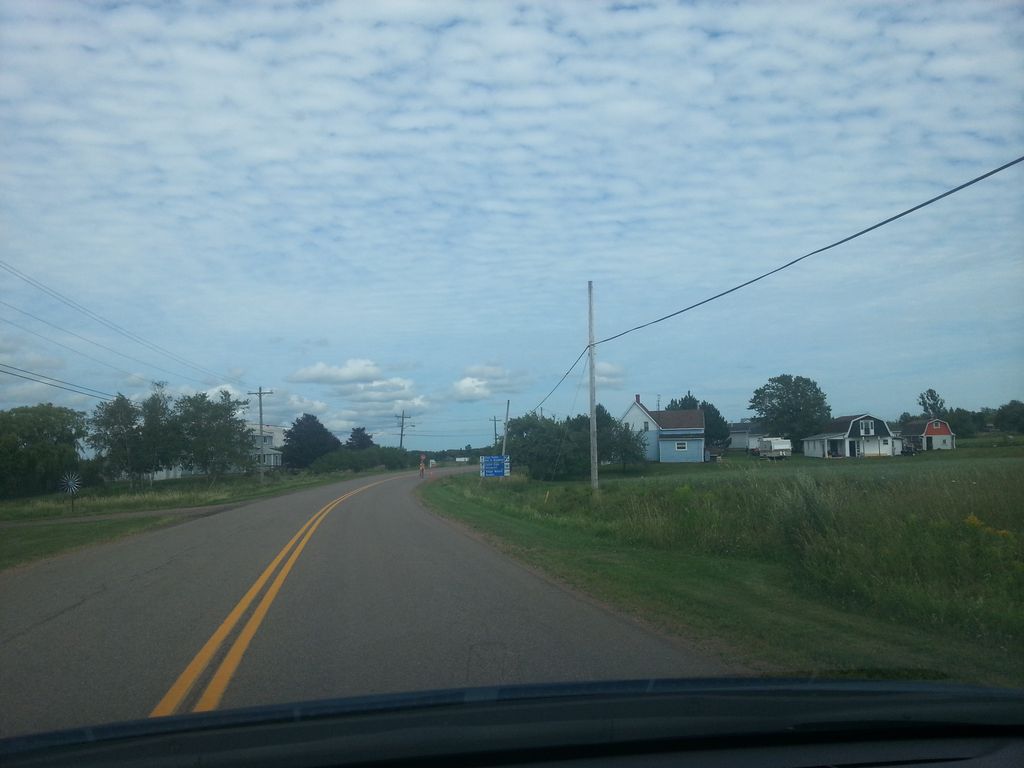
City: charlottetown